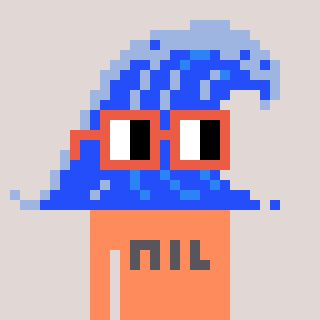
a pixel art character with square orange glasses, a wave-shaped head and a peachy-colored body on a warm background